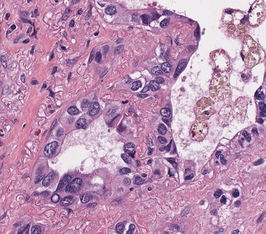
Tumor epithelial tissue: yes
Tumor-associated stroma tissue: yes
Normal tissue: no